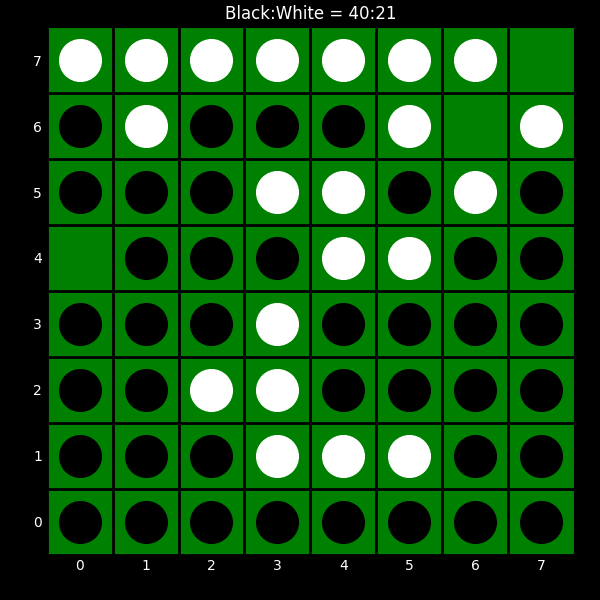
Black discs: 40
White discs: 21